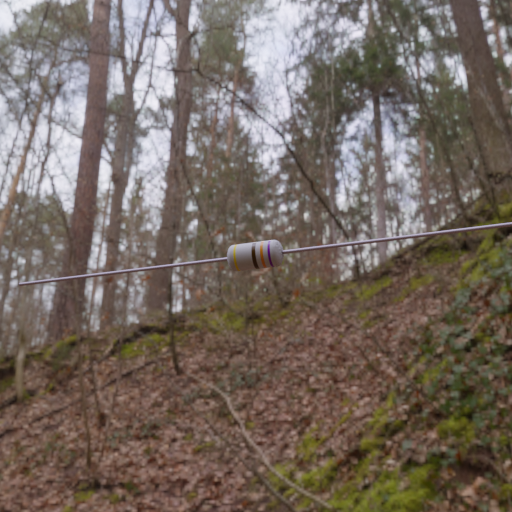
Resistor colour bands (in order): yellow, brown, orange, violet